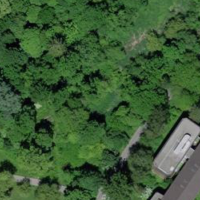
EUNIS habitat code: 53
Species observed at this site:
Euonymus fortunei
Sagittaria latifolia